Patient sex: F
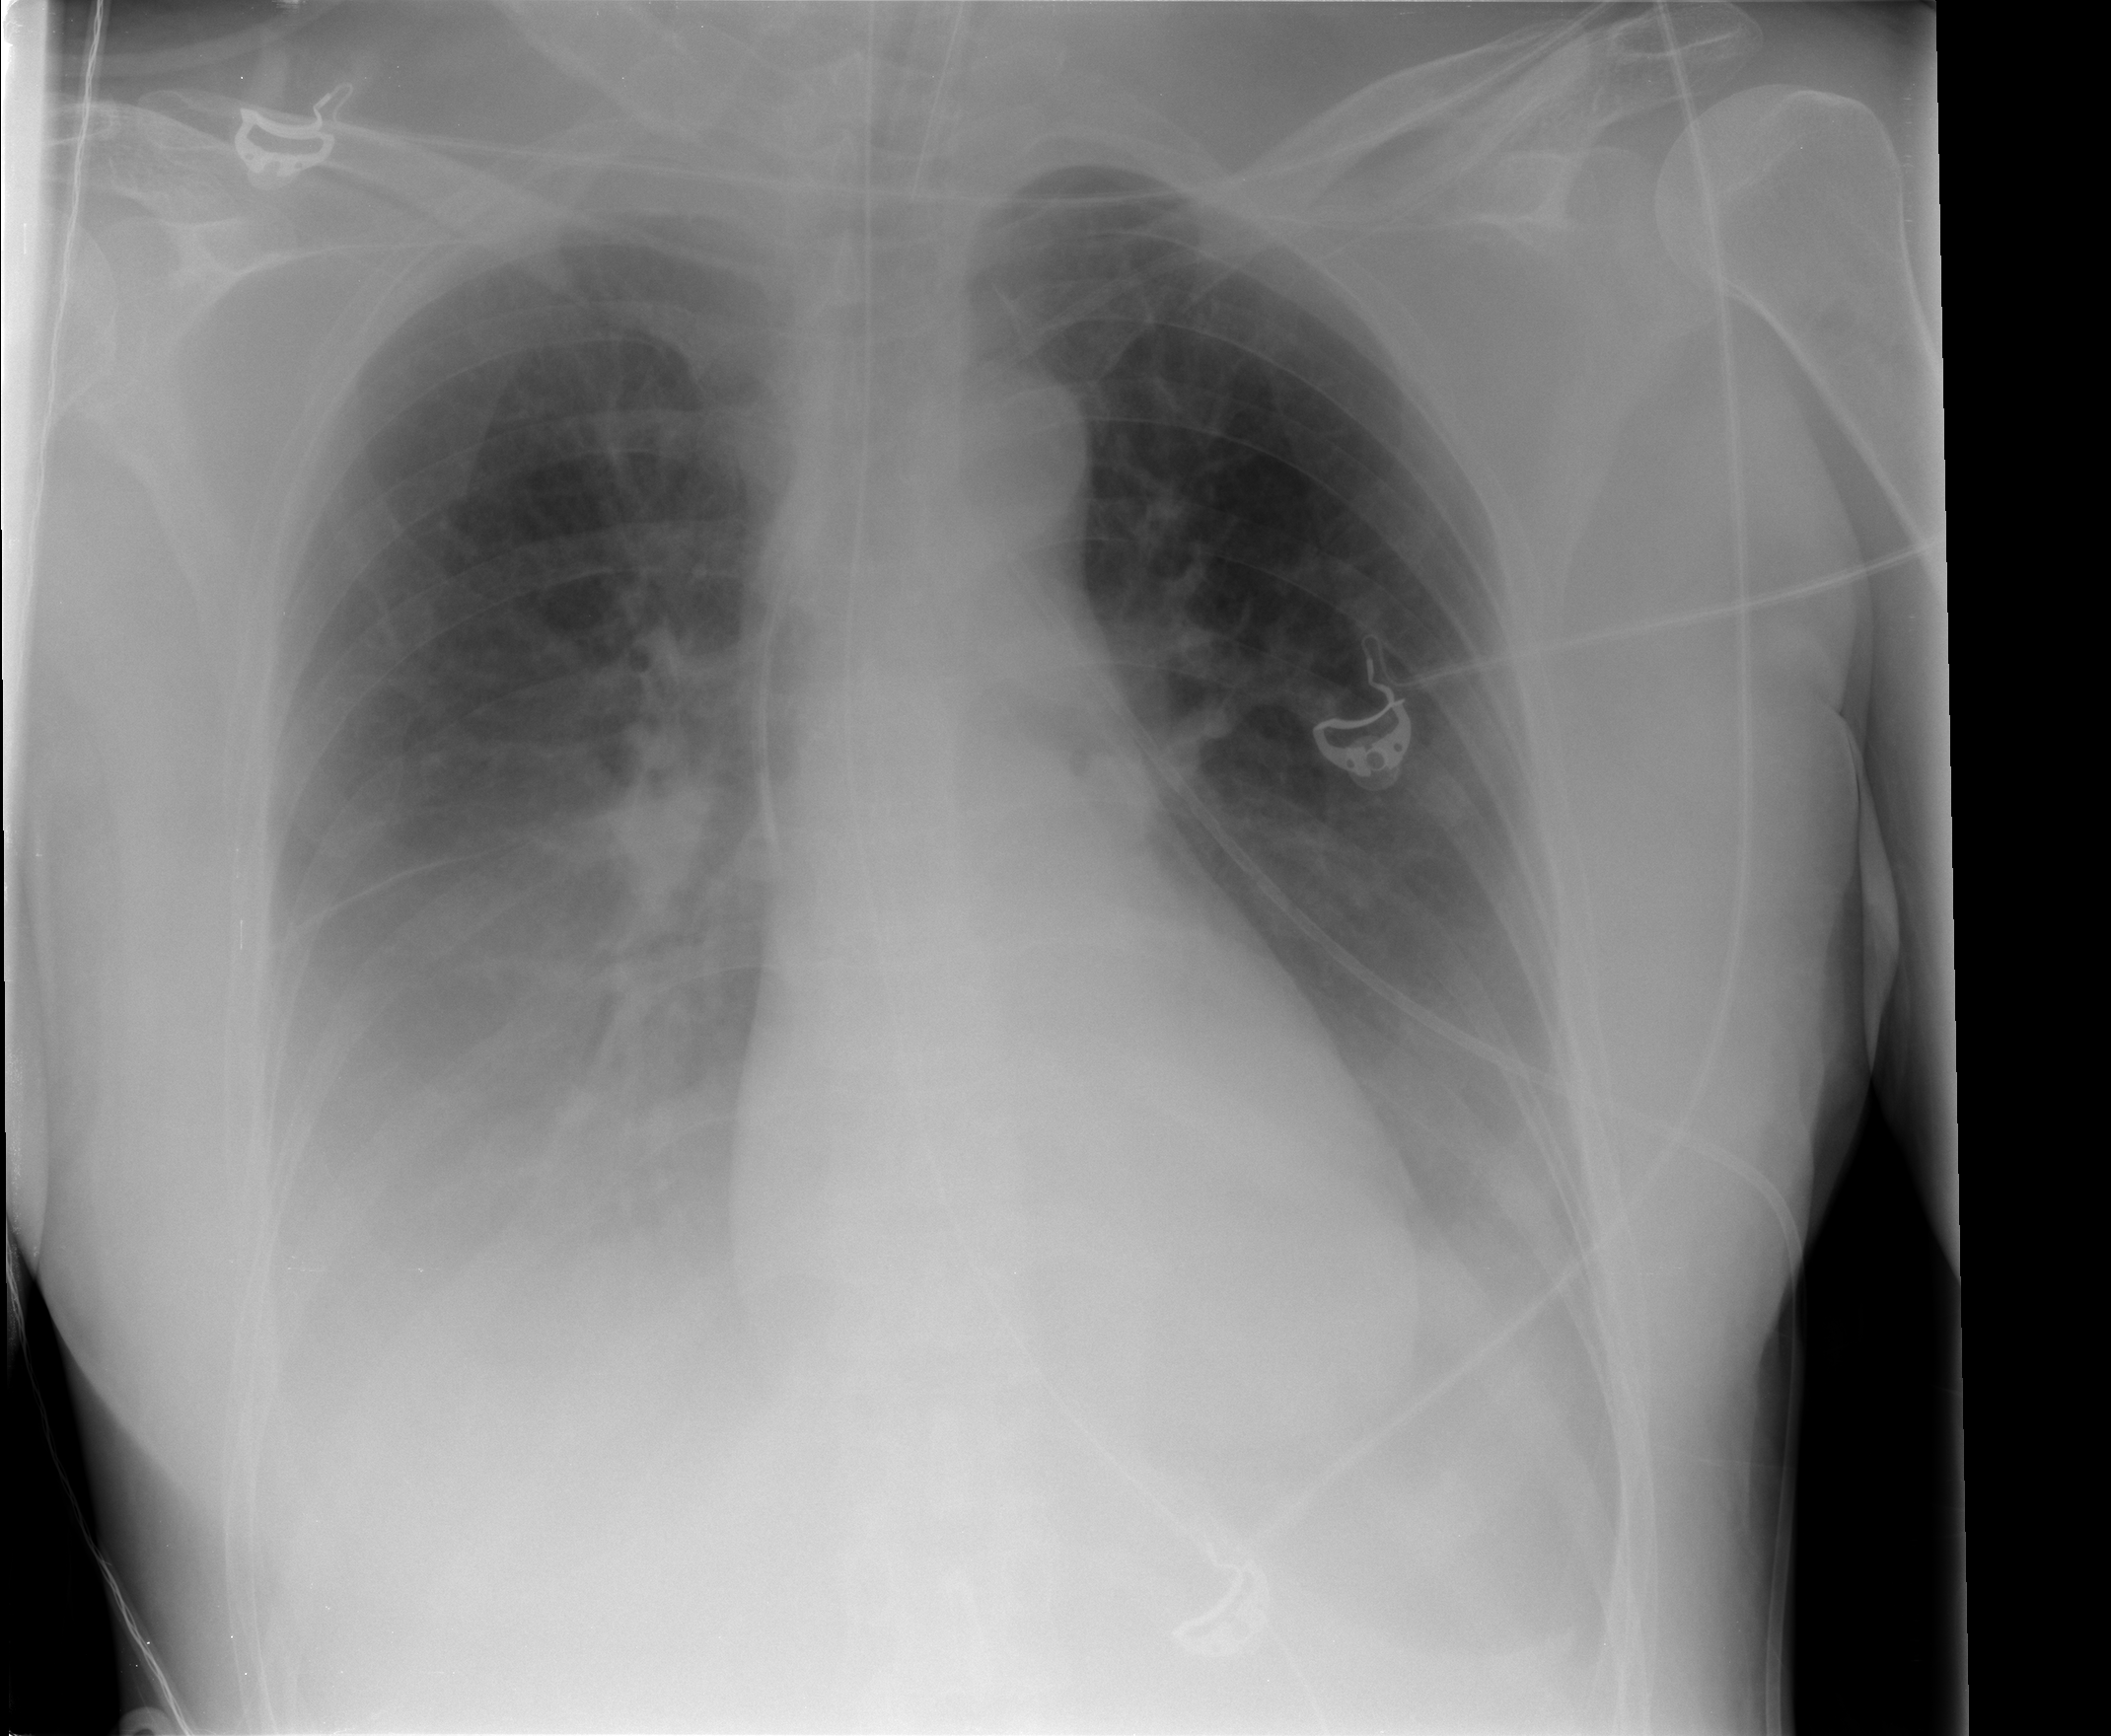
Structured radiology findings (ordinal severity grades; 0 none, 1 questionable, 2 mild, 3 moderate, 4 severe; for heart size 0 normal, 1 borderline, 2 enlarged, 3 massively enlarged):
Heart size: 0
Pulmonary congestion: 3
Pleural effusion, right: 3
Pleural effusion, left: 3
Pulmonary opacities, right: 0
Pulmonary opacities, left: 0
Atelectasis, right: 3
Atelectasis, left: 2